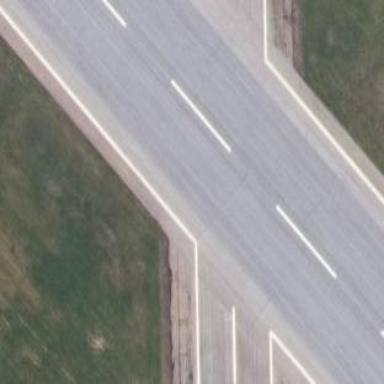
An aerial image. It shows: Runway surface made of asphalt at airport.